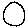
Label: circle